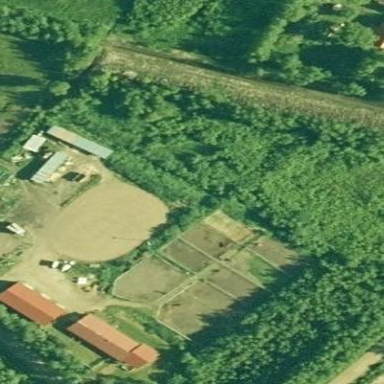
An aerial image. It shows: Area designated for horse riding.